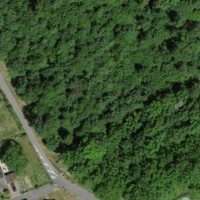
EUNIS habitat code: 54
Species observed at this site:
Certhia brachydactyla
Rhamnus cathartica
Corvus corone
Cyanistes caeruleus
Rubus caesius
Alcedo atthis
Anas platyrhynchos
Sylvia borin
Sturnus vulgaris
Dendrocopos major
Chloris chloris
Lathyrus sylvestris
Streptopelia decaocto
Fringilla coelebs
Passer domesticus
Sylvia atricapilla
Carduelis carduelis
Turdus merula
Columba palumbus
Phylloscopus collybita
Larus michahellis
Prunus padus
Erithacus rubecula
Parus major
Pica pica
Motacilla alba